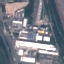
Land use / land cover: Industrial